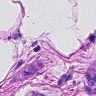
Metastatic tissue present: yes